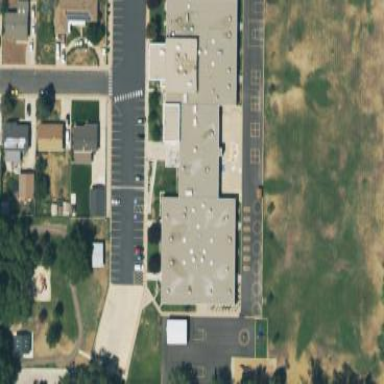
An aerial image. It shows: School building used for educational purposes.